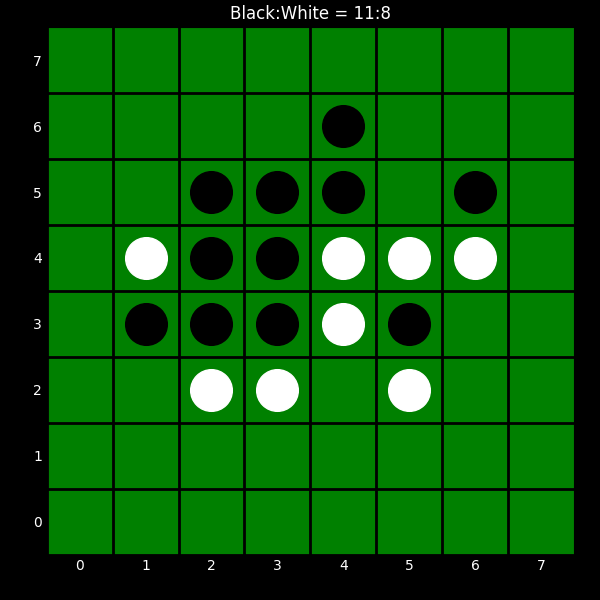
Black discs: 11
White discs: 8